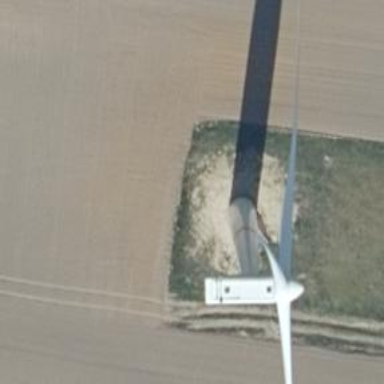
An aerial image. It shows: Wind generator with horizontal axis. The wind turbine is from Vestas.